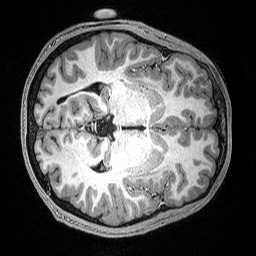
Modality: T1w
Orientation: axial
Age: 19
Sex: male
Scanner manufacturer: siemens
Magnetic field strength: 3 T
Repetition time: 2.53 s
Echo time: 0.0033 s